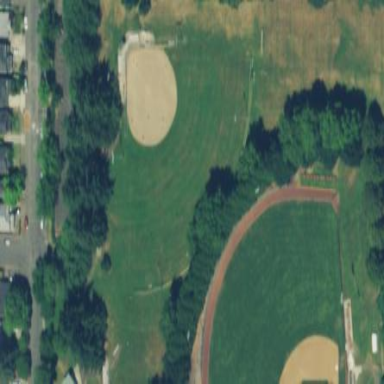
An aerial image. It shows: Softball pitch for leisure sports.